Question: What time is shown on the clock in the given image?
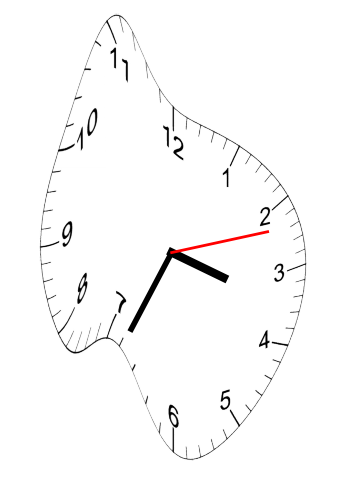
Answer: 03:34:12